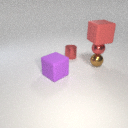
small brown metal sphere to the right of large purple rubber cube